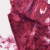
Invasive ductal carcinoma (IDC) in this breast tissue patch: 0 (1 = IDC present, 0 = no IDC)